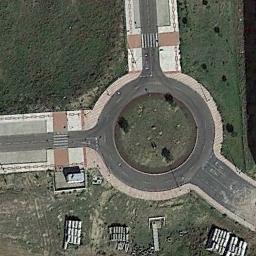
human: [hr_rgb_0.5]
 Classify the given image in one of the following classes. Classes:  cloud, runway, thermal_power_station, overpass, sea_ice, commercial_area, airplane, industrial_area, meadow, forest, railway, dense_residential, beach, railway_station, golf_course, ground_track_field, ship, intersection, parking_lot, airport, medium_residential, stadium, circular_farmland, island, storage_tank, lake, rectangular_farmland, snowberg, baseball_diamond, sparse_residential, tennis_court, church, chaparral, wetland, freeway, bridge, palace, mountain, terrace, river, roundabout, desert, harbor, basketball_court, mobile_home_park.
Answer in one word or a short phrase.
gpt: roundabout